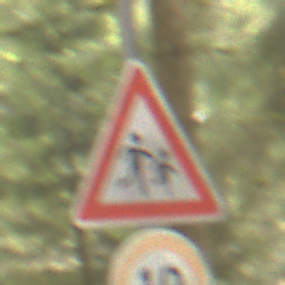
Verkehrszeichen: KinderLinks
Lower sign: Geschwindigkeit10
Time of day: MorningAfternoon
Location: Outdoor (Nature)
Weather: Overcast
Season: Winter
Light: Natural